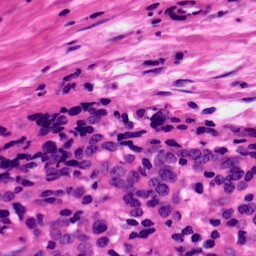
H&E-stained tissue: Ovarian